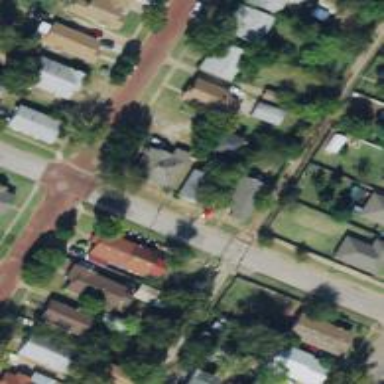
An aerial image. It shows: Alleyway designated as service road.